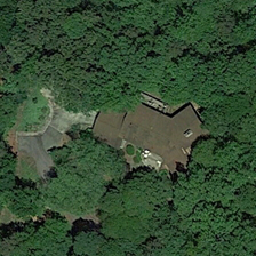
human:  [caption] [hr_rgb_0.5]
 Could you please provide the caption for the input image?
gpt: A brown village surrounded by dense forests.

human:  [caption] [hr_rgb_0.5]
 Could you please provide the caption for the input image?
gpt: The brown village is surrounded by dense forests.

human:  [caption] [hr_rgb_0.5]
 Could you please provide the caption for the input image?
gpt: The brown villa is surrounded by dense forest.

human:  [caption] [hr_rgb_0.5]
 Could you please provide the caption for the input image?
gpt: The brown cottage is surrounded by a dense forest.

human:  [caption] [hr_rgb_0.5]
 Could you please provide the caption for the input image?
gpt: The brown cottage is surrounded by a dense forest.